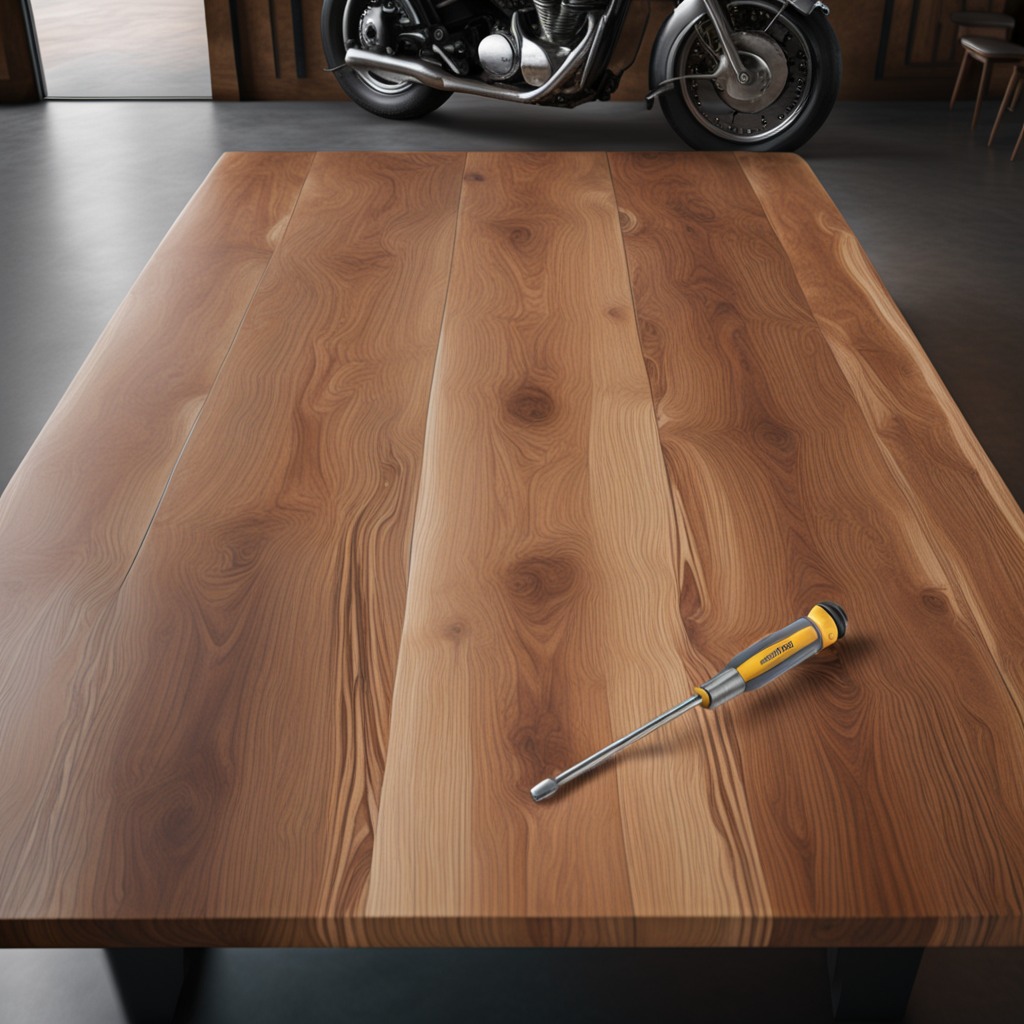
A screwdriver lies on the oil-spilled wooden table in a vintage motorcycle garage.